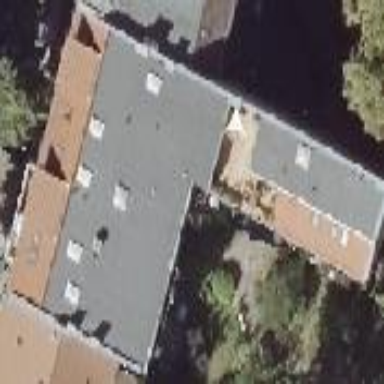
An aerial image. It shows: Apartments building with saltbox roof shape.